Question: I have a project in C and I have to scan an 'array[10][15]' diagonally as in the picture below.

I would like to help me to find how to scan the array this way...
Thank you very much.
P.S sorry for my english(I'm Greek)
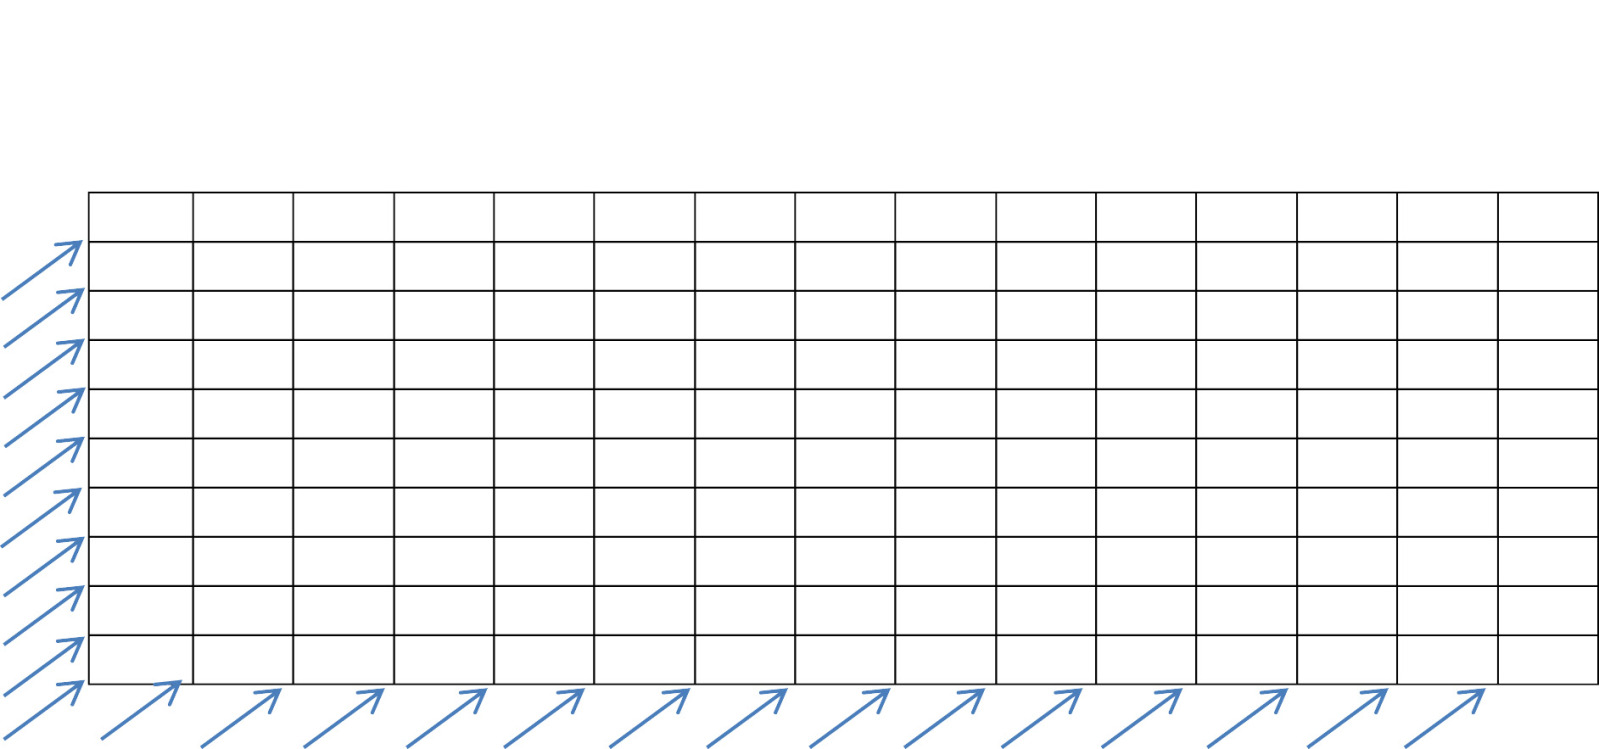
Answer: Notice that along each diagonal, the 'i - j' is constant. So you have a nested double loop, where the outer one goes over the difference:
- First round: Difference -14, 'arr[0][14]'- Second round: Difference -13, 'arr[0][13]', 'arr[1][14]'- ...- last round: Difference +9, 'arr[9][0]'.
In code:
'''
for (int d = -14; d < 10; ++d)
{
for (int i = 0; i < d + 15 && i < 10; ++i)
{
if (i < d) continue;
// access arr[i][i - d];
printf("[%d, %d]
", i, i - d);
}
}
'''
Note the appearance of the numbers '10' and '15' in the code; the picture is readily generalized to arbitrary array bounds.
*) Or, as @Alexey points out, the 'i + j' is constant, depending on where the origin is in your picture; in that case, modify the loop as follows:
'''
for (int d = 0; d <= 9 + 14; ++d)
{
for (int i = 0; i <= d && i < 10; ++i)
{
if (i + 15 <= d) continue;
// use arr[i][d - i];
}
}
'''